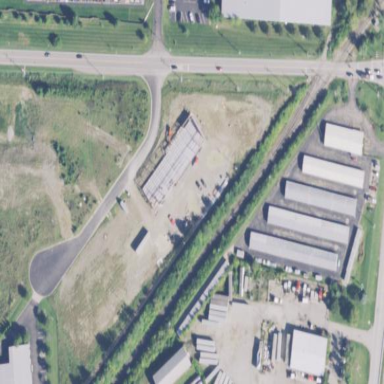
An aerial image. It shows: Industrial area used for self-storage.